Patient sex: M
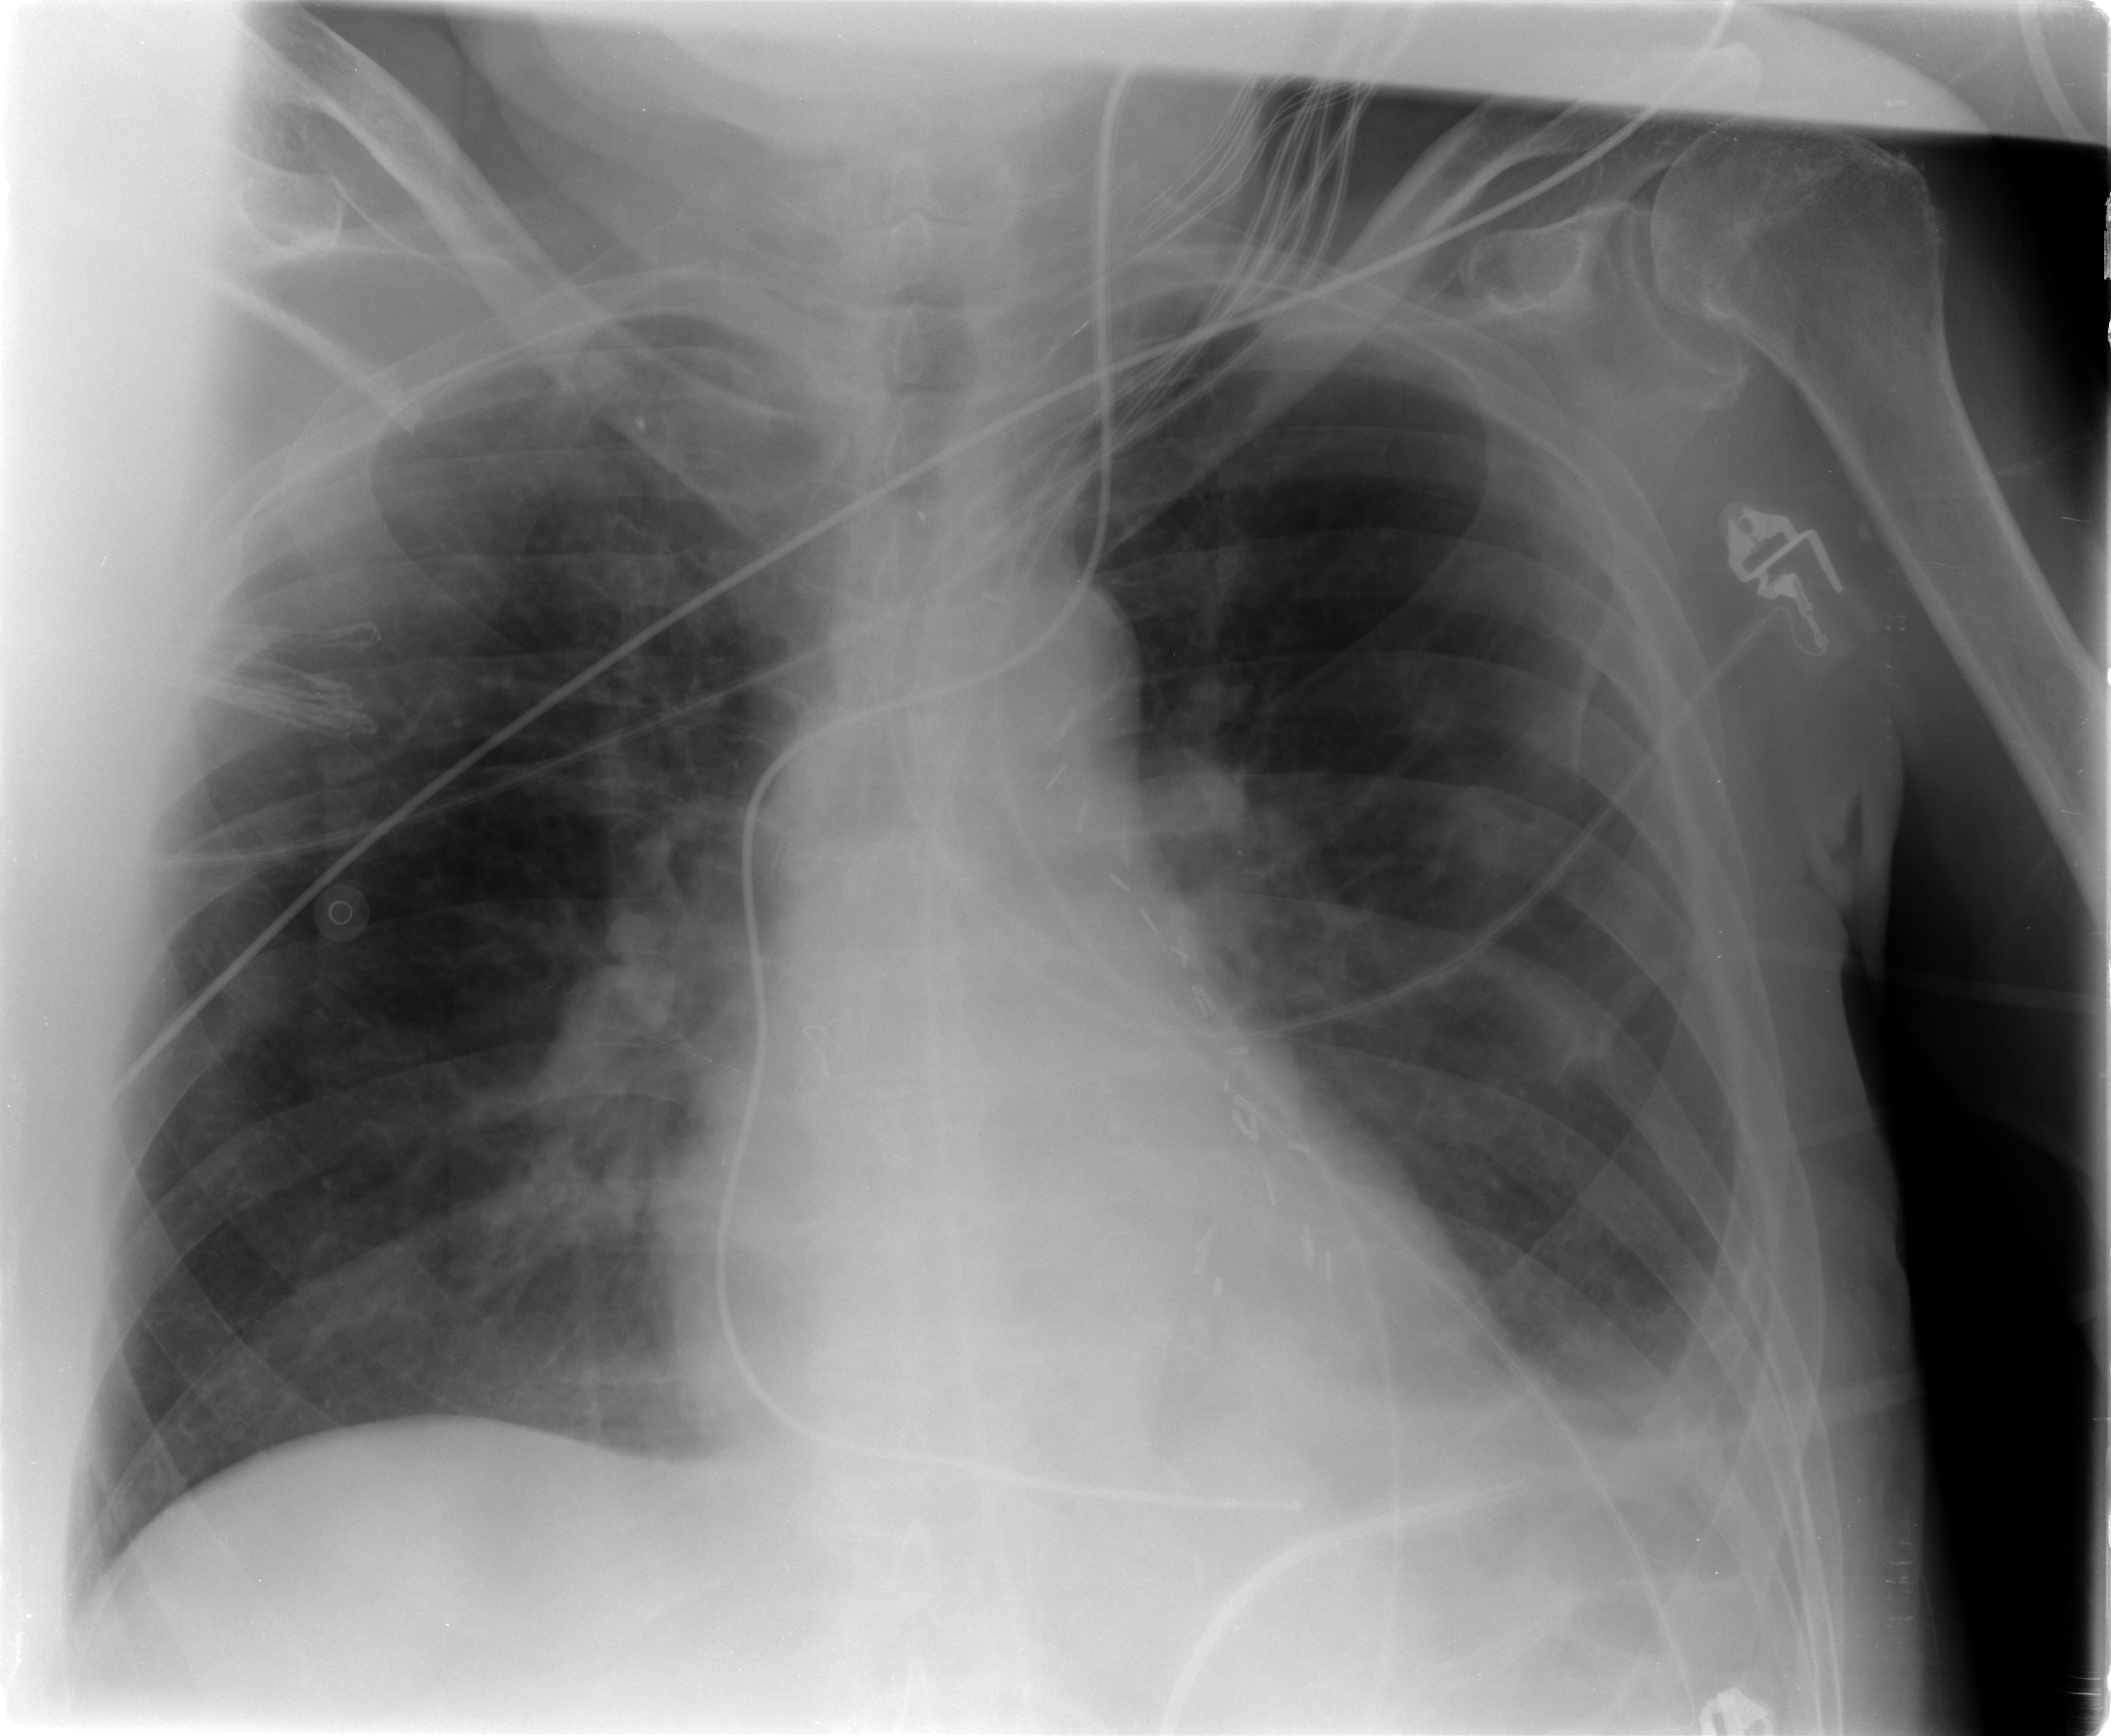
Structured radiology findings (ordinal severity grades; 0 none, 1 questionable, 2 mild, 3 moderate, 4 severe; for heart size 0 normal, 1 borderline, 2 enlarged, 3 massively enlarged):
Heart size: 0
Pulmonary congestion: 0
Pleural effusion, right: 0
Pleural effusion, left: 2
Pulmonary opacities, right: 0
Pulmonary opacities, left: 2
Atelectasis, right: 0
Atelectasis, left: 2